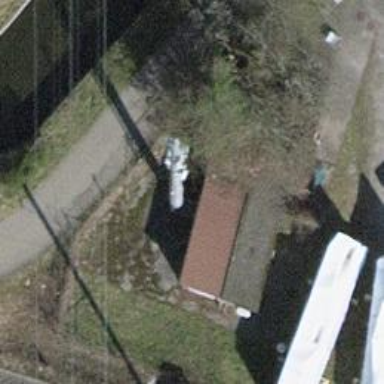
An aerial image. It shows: Communication tower.